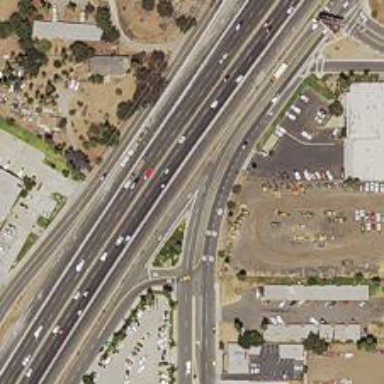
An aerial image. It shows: Primary link highway.